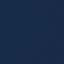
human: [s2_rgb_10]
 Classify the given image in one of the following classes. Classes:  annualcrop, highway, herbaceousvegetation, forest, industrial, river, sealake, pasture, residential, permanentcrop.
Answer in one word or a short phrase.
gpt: SeaLake